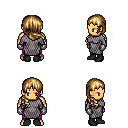
a pixel art fantasy rpg character, male body template, human, tanned skin, chain mail, magenta pants, blonde right-swept hairstyle, metal gloves, black shoes, four views (front, back, left, right), 2x2 character sprite sheet, small pixel art, hard edges, no anti-aliasing